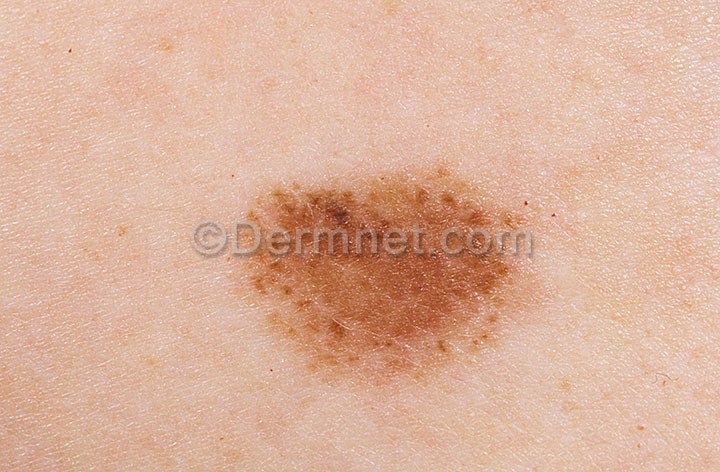
Disease: Melanoma Skin Cancer Nevi and Moles